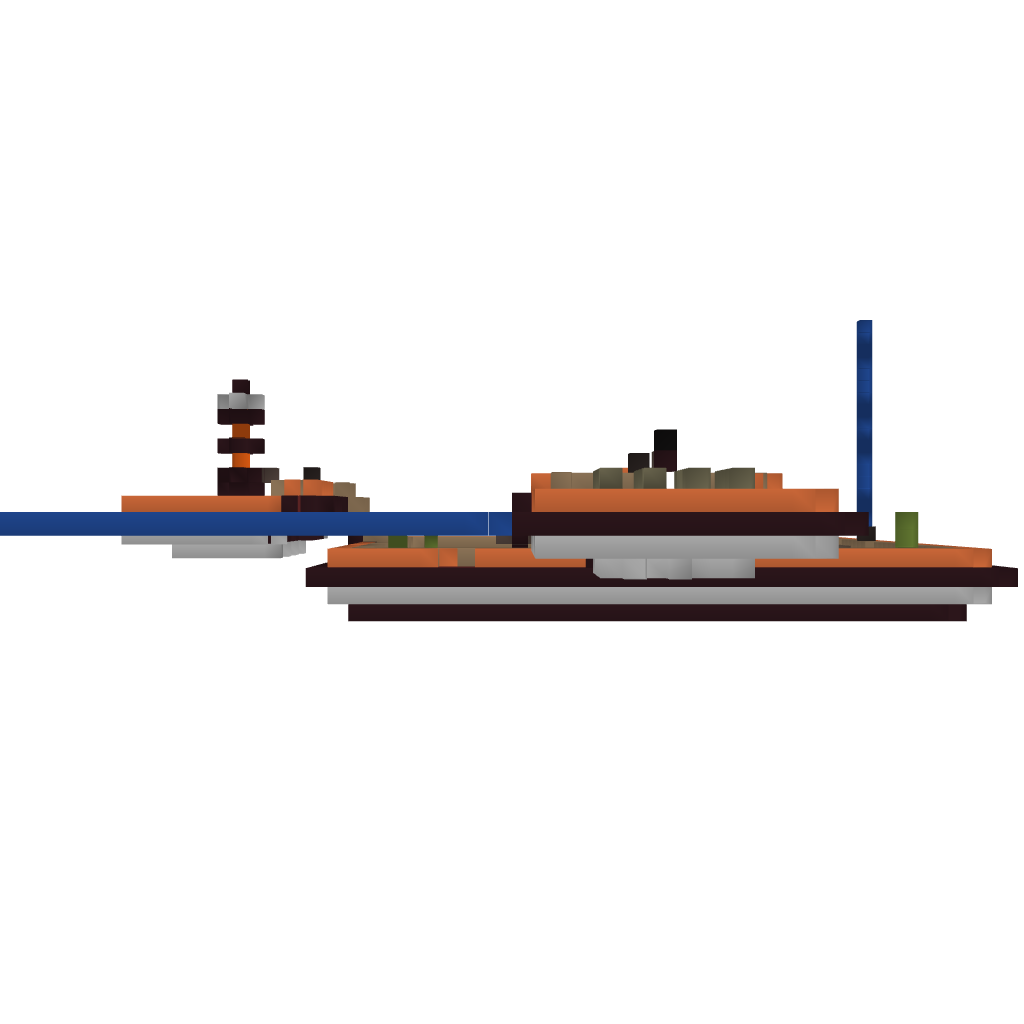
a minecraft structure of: Duckfarm